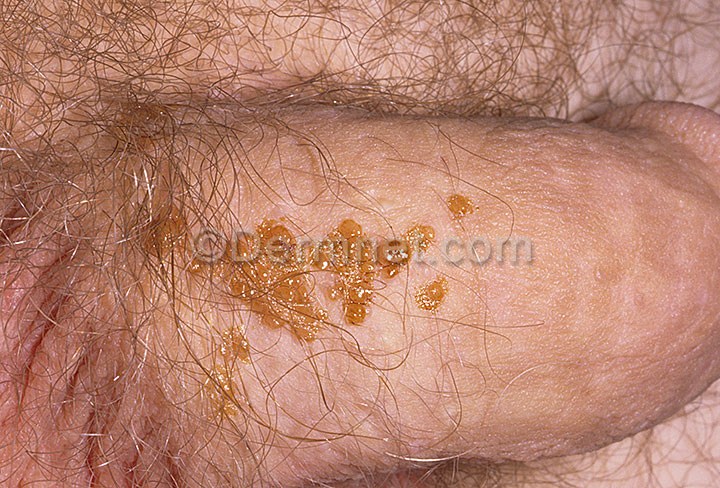
Disease: Herpes HPV and other STDs Photos